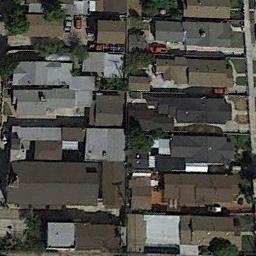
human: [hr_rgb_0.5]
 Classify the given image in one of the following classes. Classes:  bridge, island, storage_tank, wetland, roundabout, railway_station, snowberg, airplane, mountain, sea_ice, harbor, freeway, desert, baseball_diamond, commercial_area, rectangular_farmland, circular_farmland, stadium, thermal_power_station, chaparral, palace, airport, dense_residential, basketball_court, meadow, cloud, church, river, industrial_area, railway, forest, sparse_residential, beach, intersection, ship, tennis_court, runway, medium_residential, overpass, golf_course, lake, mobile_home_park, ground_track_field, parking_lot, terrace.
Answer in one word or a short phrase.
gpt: dense_residential